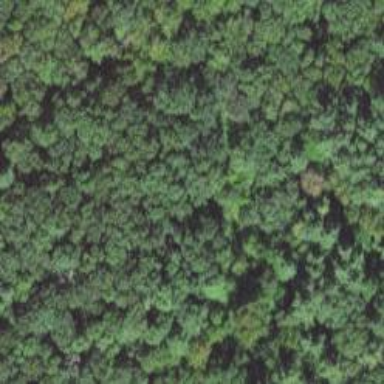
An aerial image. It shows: Woodland consisting mainly of needle-leaved trees.